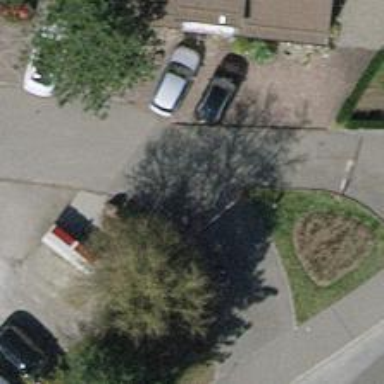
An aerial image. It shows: Swing gate.